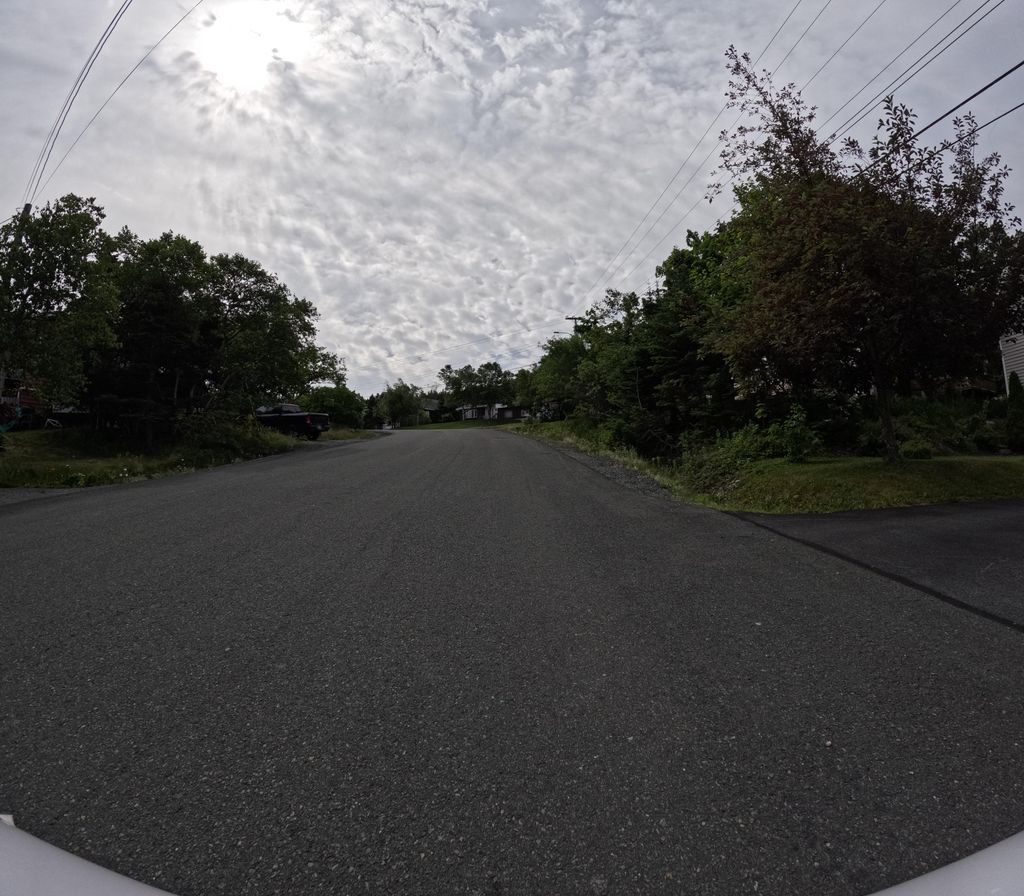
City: st_johns